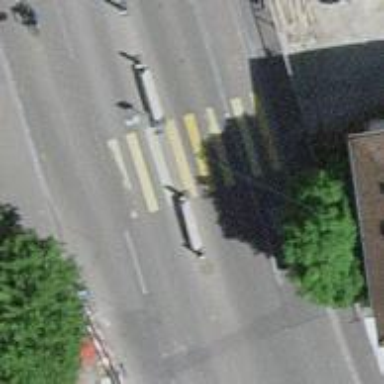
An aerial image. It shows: Marked crossing with pedestrian island.